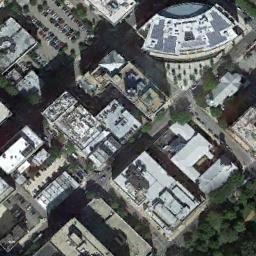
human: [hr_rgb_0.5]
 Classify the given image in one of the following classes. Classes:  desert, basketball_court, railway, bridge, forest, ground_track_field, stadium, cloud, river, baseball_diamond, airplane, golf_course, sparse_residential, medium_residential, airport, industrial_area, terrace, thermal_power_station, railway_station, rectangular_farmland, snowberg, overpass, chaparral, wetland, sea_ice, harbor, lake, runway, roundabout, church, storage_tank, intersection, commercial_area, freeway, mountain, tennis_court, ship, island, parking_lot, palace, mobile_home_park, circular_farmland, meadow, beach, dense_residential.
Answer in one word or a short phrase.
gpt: commercial_area